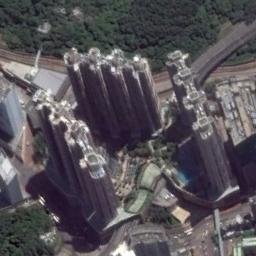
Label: commercial_area